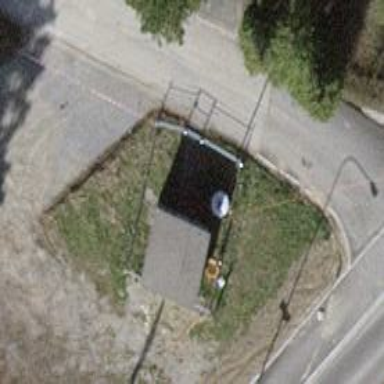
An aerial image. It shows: Minor distribution power substation.